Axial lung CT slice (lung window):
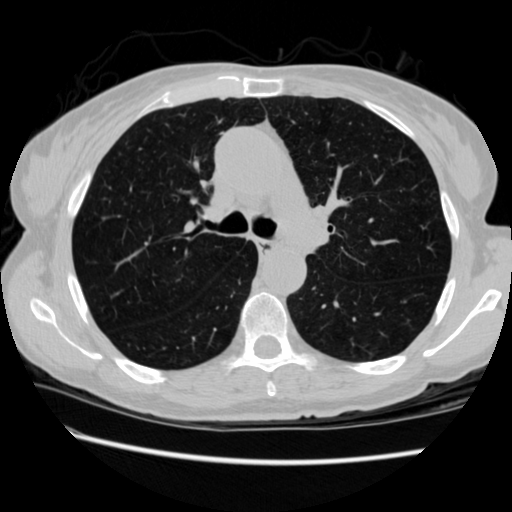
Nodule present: no